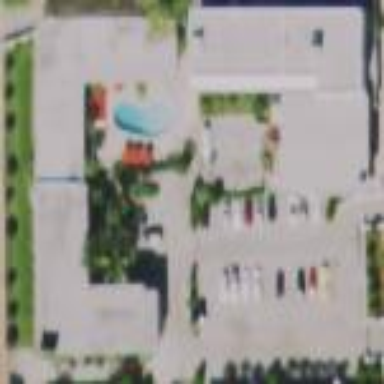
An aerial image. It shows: Hotel.